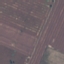
Label: AnnualCrop